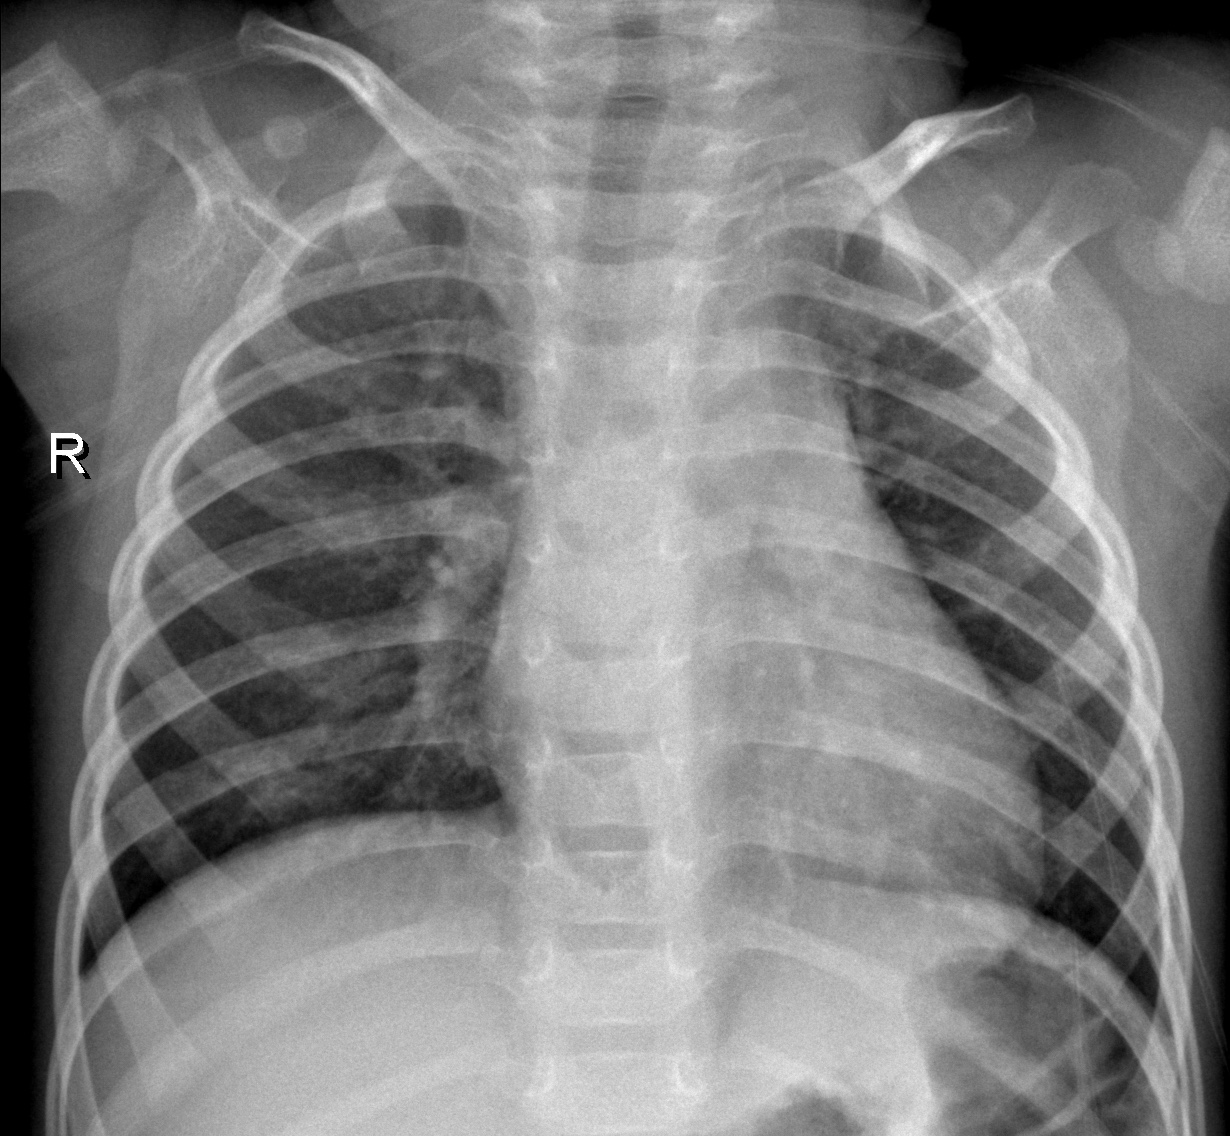
Diagnosis: NORMAL